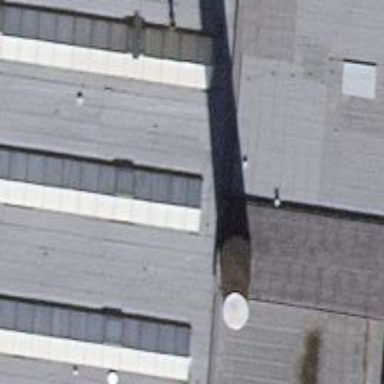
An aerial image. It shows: Chimney that is man-made.